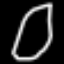
Label: leaf